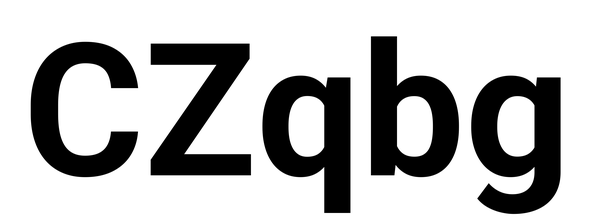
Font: Roboto_Bold